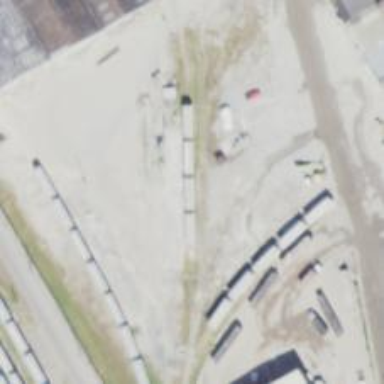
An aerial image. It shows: Rail spur service.